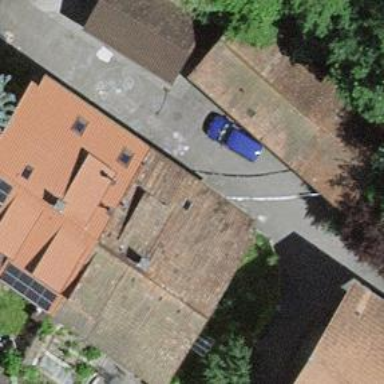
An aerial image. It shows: Garage.